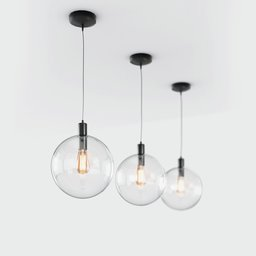
Label: lighting